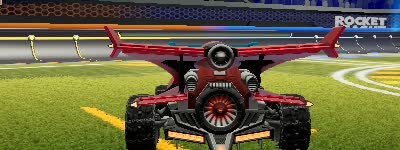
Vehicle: aftershock